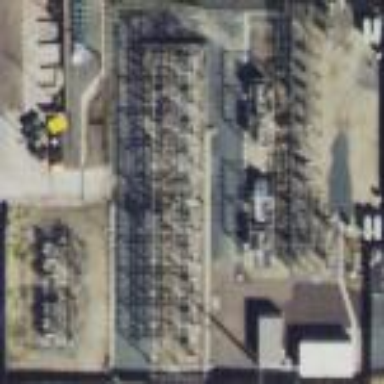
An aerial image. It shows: Outdoor distribution substation.